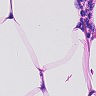
Metastatic tissue present: no